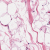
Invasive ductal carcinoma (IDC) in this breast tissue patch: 0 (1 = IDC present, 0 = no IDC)